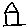
Label: house